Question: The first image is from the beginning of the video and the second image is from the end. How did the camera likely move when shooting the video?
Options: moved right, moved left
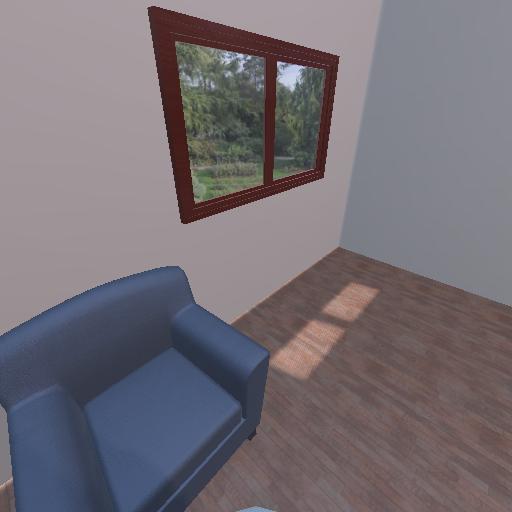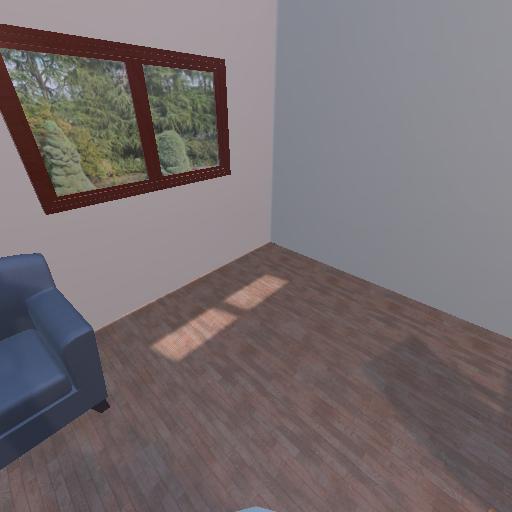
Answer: moved right